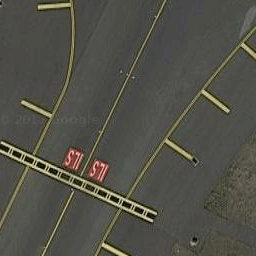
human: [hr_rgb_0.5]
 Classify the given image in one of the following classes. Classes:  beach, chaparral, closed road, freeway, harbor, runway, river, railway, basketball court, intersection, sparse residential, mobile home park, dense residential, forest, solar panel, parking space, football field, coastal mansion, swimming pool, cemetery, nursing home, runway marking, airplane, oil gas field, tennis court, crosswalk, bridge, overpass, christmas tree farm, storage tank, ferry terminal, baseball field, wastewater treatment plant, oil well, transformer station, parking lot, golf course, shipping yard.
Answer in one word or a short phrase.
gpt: runway marking